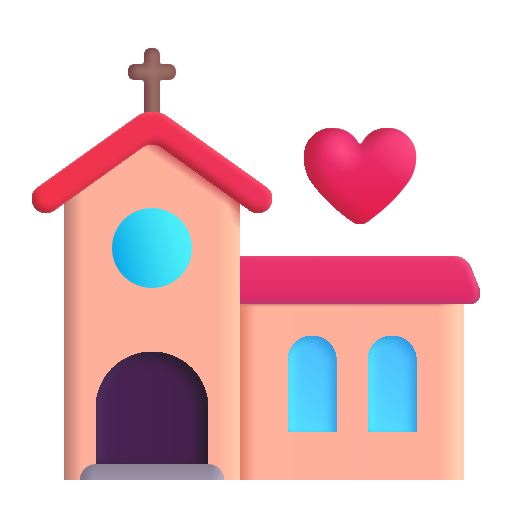
wedding color